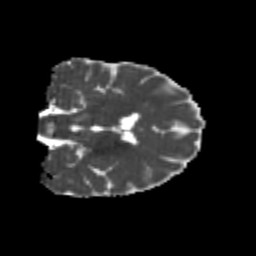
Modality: MD
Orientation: coronal
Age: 26
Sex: female
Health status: healthy
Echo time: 0.074 s